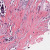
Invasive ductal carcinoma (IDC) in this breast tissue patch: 0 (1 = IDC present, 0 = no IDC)